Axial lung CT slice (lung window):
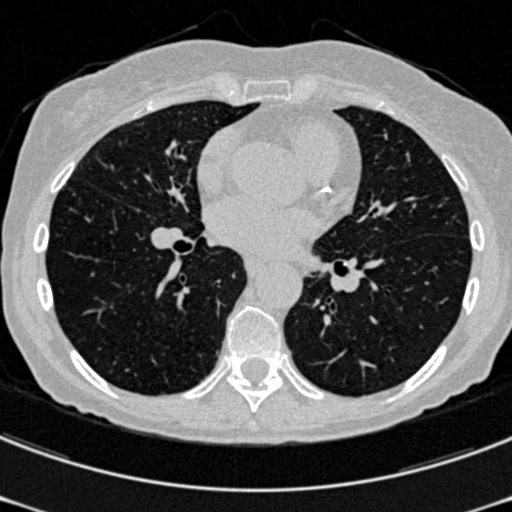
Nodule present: no